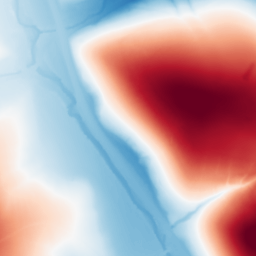
Category: trend_removal
Decomposition family: polynomial_high
Decomposition parameters: degree: 4
Upsampling method: linear_exact
Upsampling parameters: scale: 2
Upsampling scale: 2